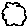
Label: cloud